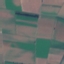
Land use / land cover: AnnualCrop